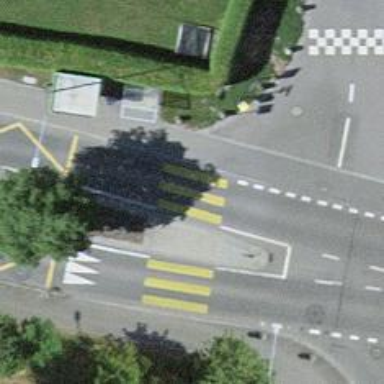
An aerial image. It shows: Zebra crossing on footway.